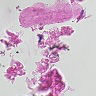
Metastatic tissue present: no